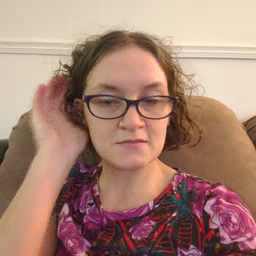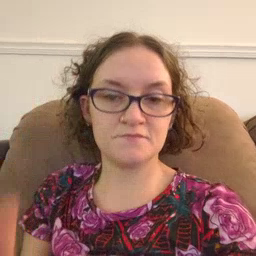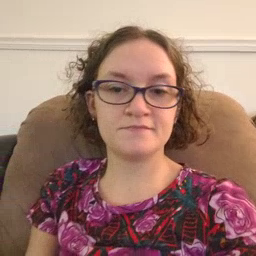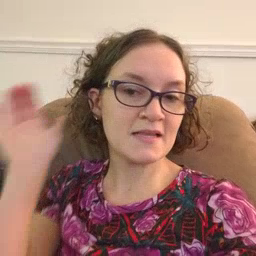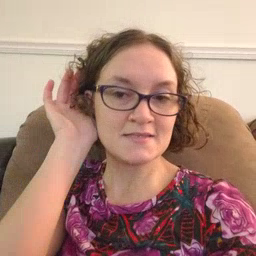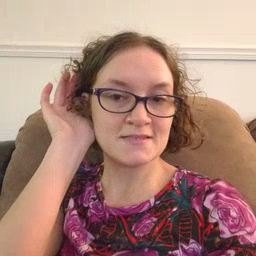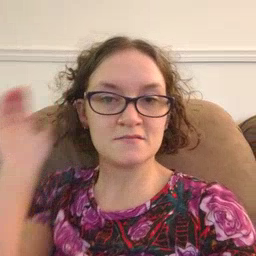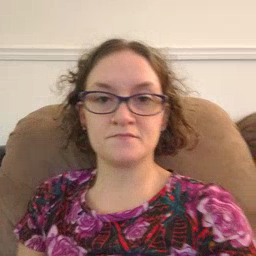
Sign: listen